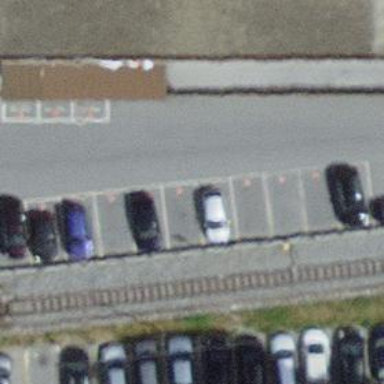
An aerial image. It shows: Car-sharing service available at this location.